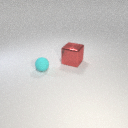
large red metal cube to the right of small cyan rubber sphere